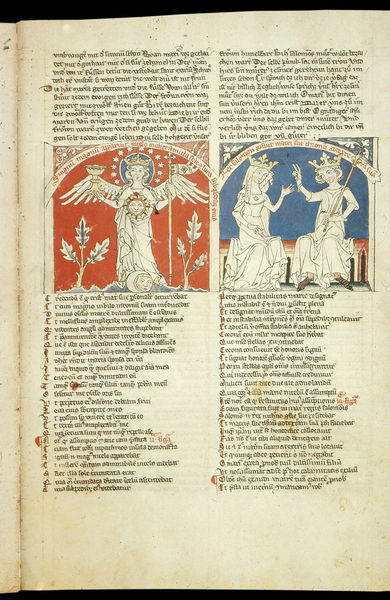
Titel: Speculum humanae salvationis; Codex Cremifanensis 243
Institution: Kremsmünster, Stiftsbibliothek
Schlagwörter: blau, blätter, flügel, mann, sitzen, frau, nacht, rot, malerei, bibel, neues testament, schale, bild, sitzend, blatt, pflanze, krone, engel, farbig, schrift, bilder, papier, zwei, fahne, spalten, könig, papst, thron, mond, buch, druck, initialen, seite, illustration, text, buchstaben, buchseite, pergament, ehepaar, christus, jesus, altes testament, mittelalter, gebunden, luther, königin, handschrift, abbildung, szepter, abbildungen, latein, kapitälchen, aachen, buchmalerei, evangelium, psalm, manuskript, folio, pabst, illumination, abschrift, zweispaltig, recto, r, manuskriptseite